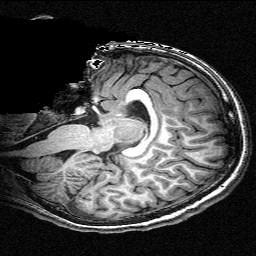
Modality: T1w
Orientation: sagittal
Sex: female